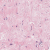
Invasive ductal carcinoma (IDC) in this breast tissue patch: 0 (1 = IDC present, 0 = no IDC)